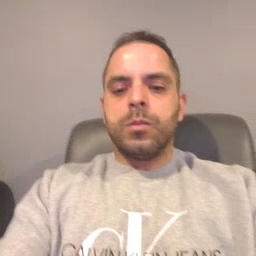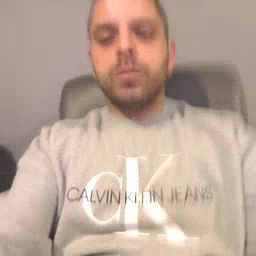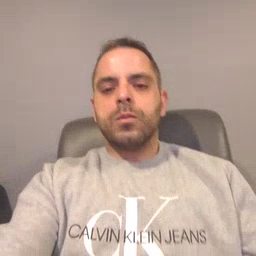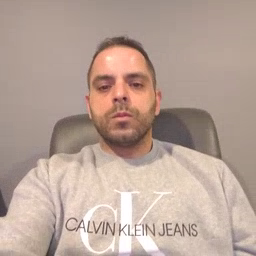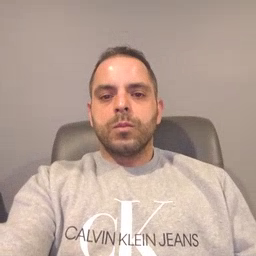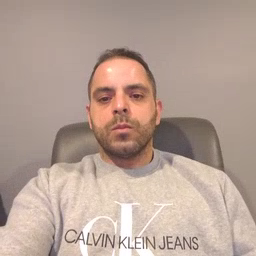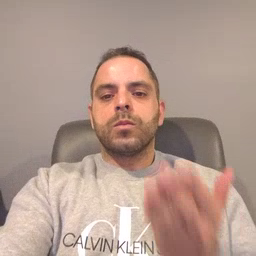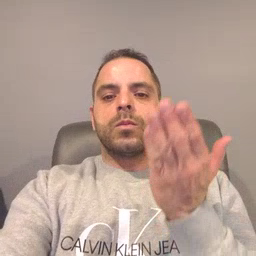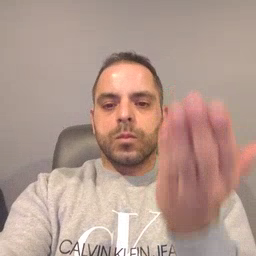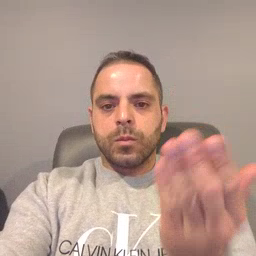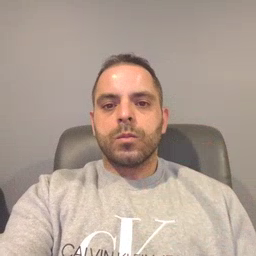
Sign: there